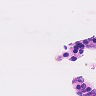
Metastatic tissue present: no